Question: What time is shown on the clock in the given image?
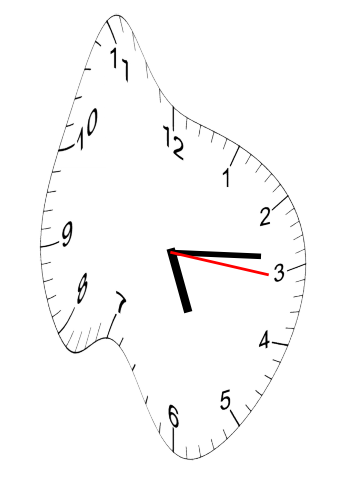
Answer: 05:14:16